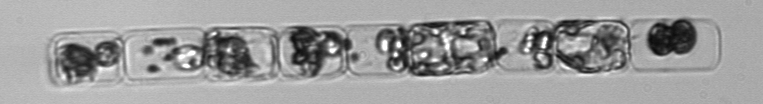
Label: Guinardia_delicatula_TAG_internal_parasite